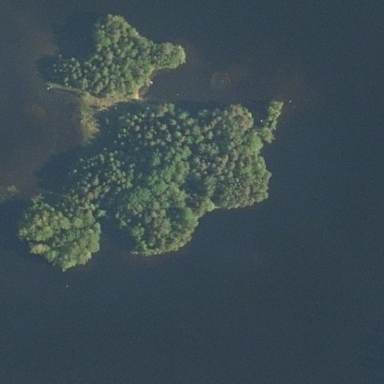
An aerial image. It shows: Image showing island.